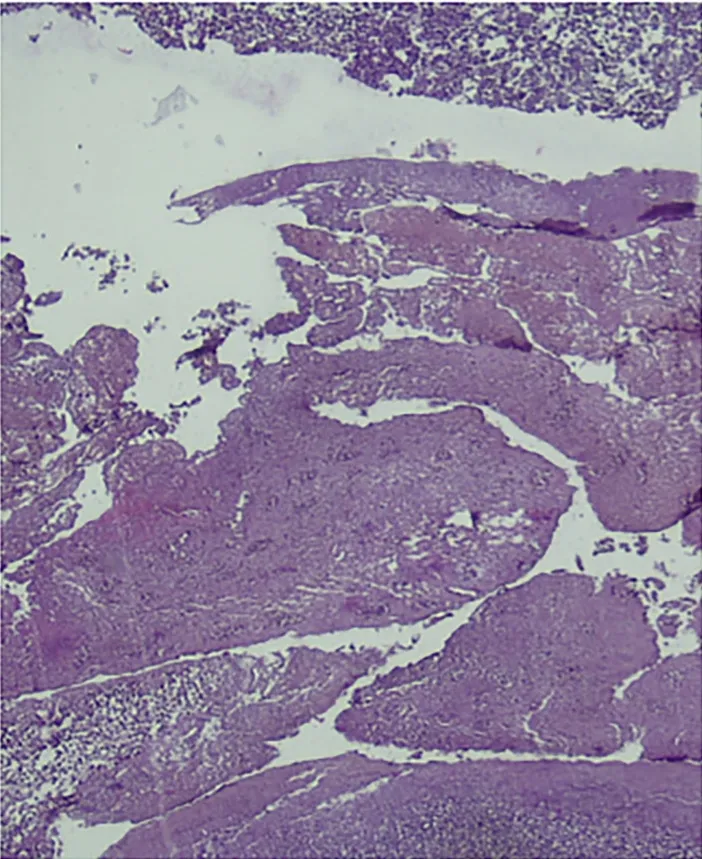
Histopathological findings established a diagnosis of Meckel diverticulum.
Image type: pathology (h&e)